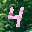
Label: 4